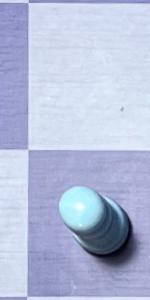
Label: Pawn_White